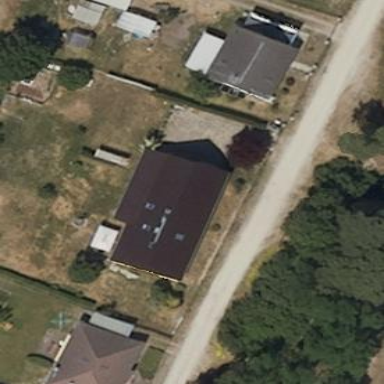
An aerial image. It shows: House with flat roof.